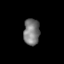
Tissue: skin
Cell type: Epithelial cells
Senescence score: 0.7369
Nuclear area (px): 414
Mean DAPI intensity: 123.309